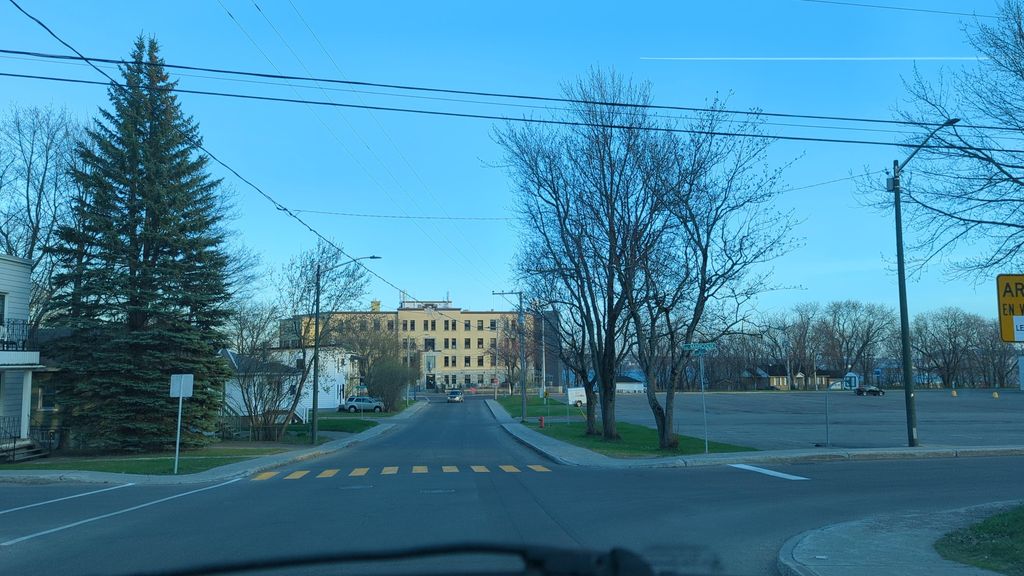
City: quebec_city